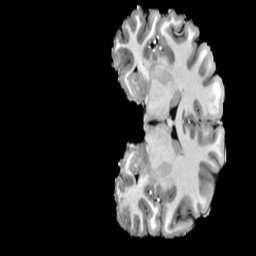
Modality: T1w
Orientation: coronal
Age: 22
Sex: male
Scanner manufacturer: siemens
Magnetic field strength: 6.98 T
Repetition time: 6 s
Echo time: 0.00302 s